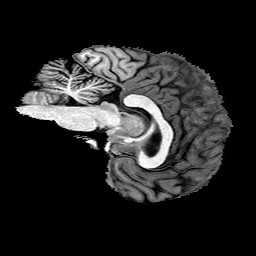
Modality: T1w
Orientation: sagittal
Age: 28
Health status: healthy
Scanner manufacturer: philips
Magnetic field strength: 3 T
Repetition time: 0.007813 s
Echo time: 0.003588 s